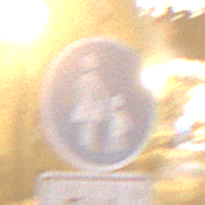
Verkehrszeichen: Gehweg
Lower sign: HinweisDurchVerbaleAngabe2
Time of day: Night
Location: Outdoor (Urban)
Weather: Overcast
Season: Winter
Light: Artificial